Interaction volume radius: 10 \u00c5
Interaction volume height: 10 \u00c5
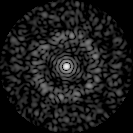
Disorder parameter: 0.8195